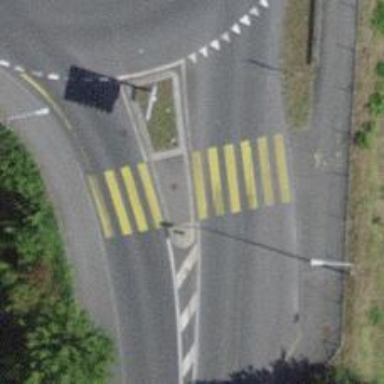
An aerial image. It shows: Kerb serving as barrier.